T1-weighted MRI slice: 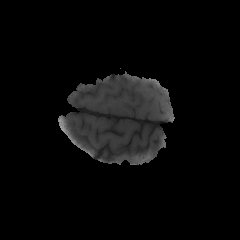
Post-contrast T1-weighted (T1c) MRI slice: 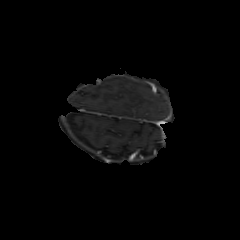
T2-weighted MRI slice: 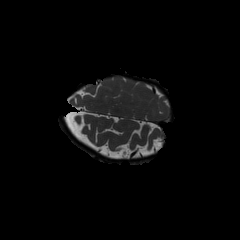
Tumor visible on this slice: no